Interaction volume radius: 5 \u00c5
Interaction volume height: 15 \u00c5
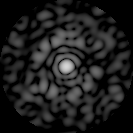
Disorder parameter: 0.8192